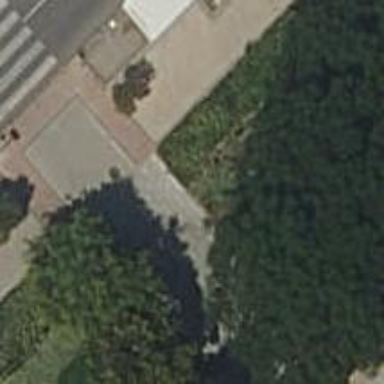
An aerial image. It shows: Footway made of paving stones.